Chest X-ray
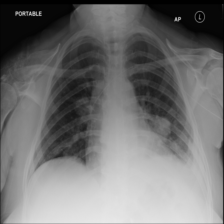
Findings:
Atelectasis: negative
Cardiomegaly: negative
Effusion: negative
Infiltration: negative
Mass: positive
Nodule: negative
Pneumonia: negative
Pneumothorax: negative
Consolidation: negative
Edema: negative
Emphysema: negative
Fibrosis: negative
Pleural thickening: negative
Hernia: negative